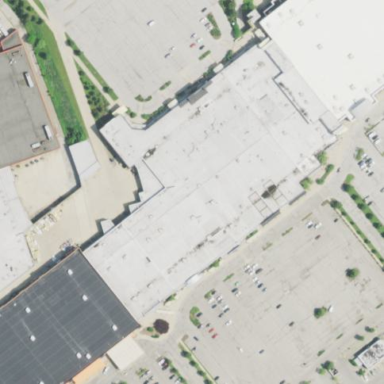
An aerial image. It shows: Retail area.